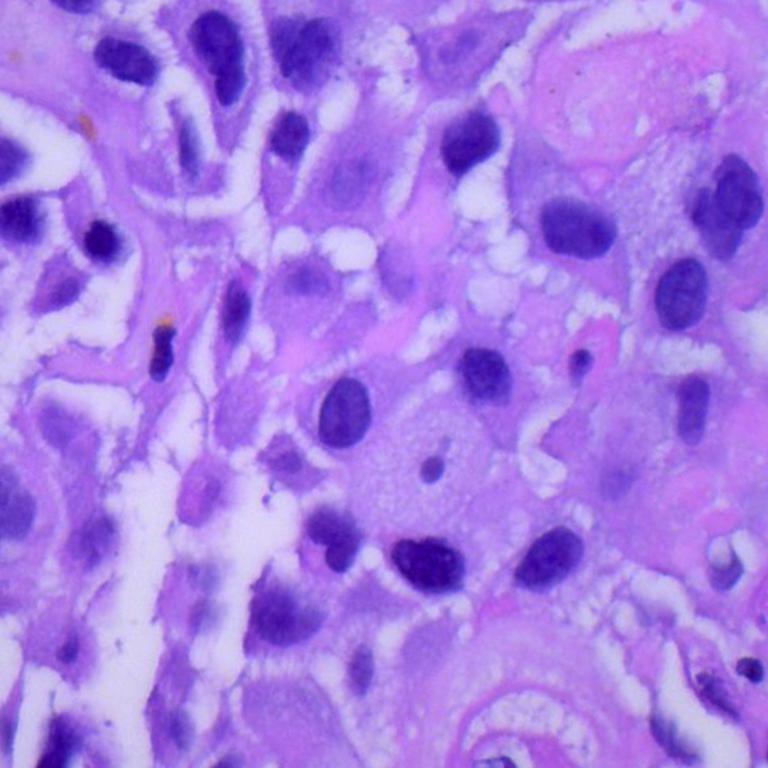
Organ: lung
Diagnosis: squamous carcinomas